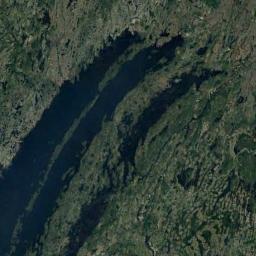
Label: wetland